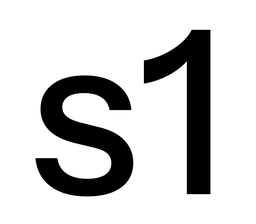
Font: InstrumentSans_Medium